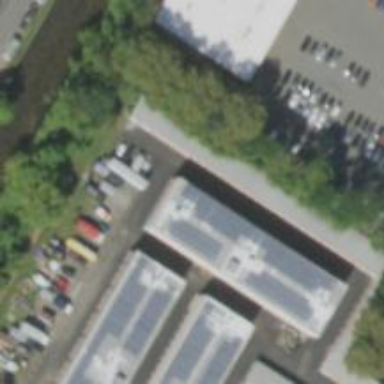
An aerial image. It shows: Generator is pictured.